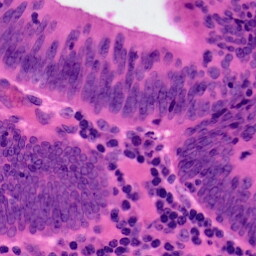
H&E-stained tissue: Colon